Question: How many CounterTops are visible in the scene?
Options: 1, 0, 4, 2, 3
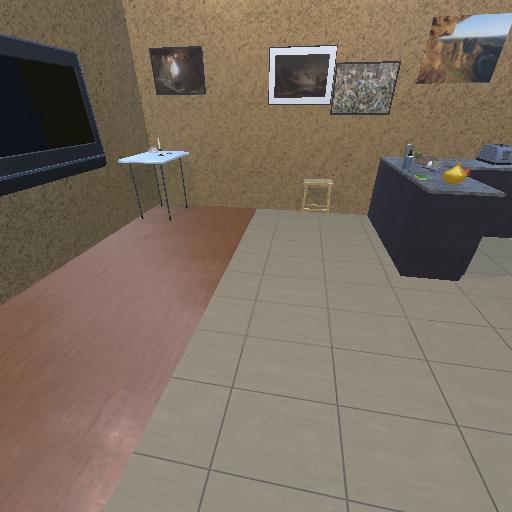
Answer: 1